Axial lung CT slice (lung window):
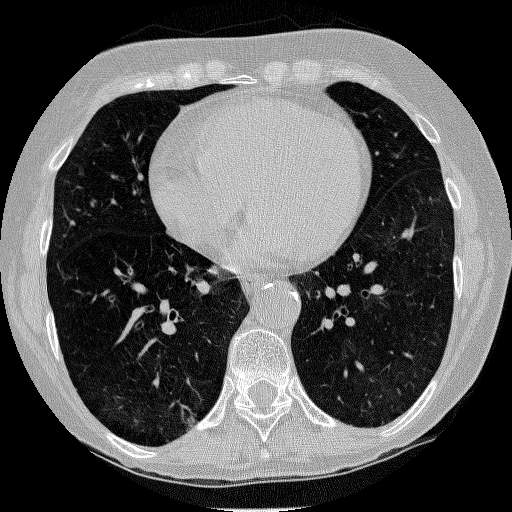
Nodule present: no